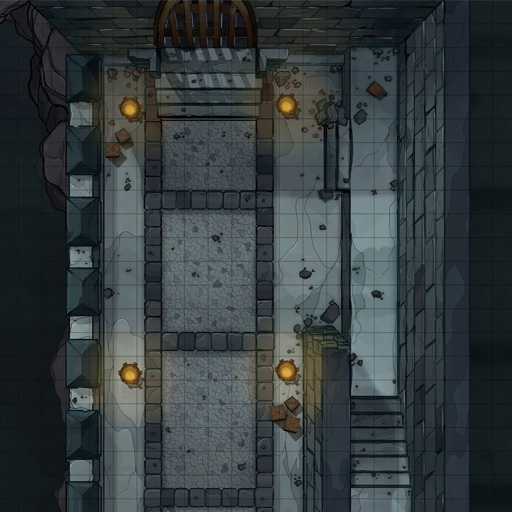
A D&D Grid Map stone fort with north gate and west cliff torches stairs in south east (Castle Wall Map)